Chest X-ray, PA view. Patient: 25 years old, sex F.
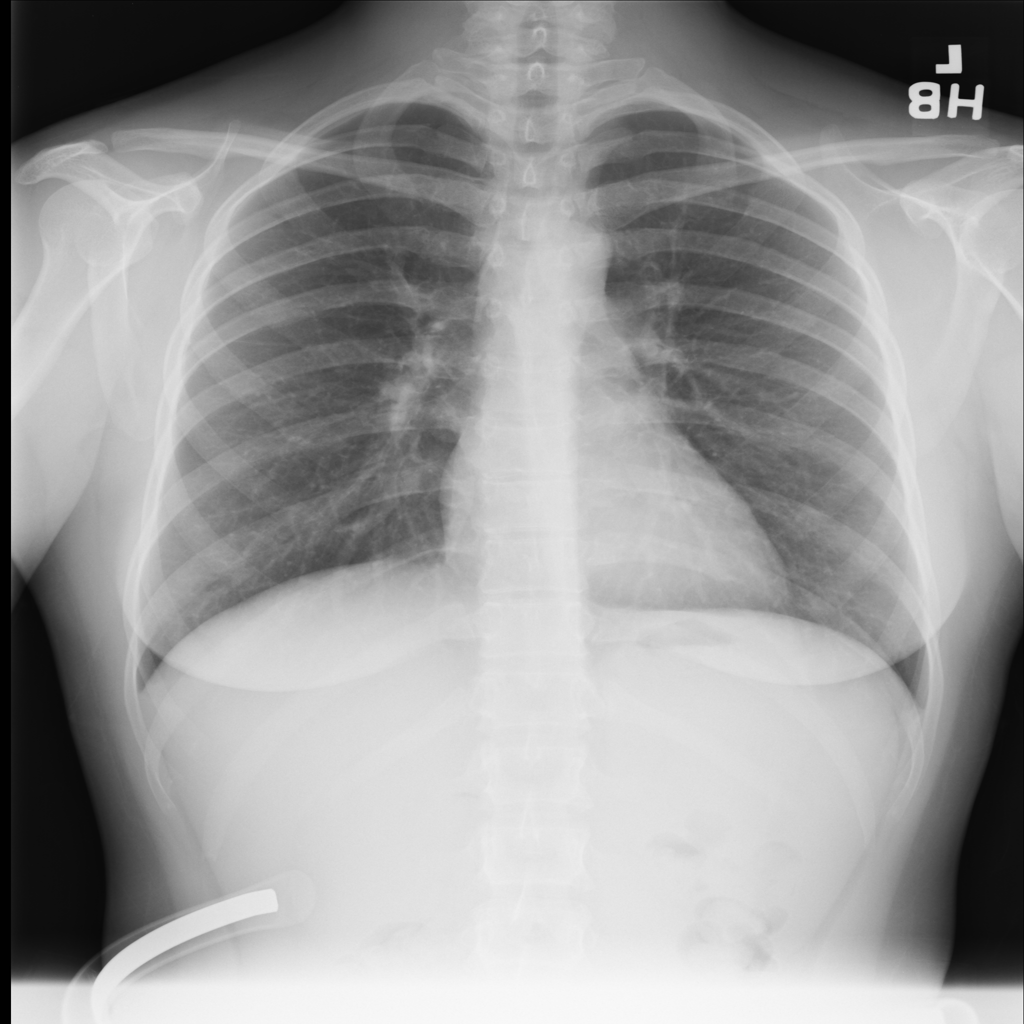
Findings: No Finding